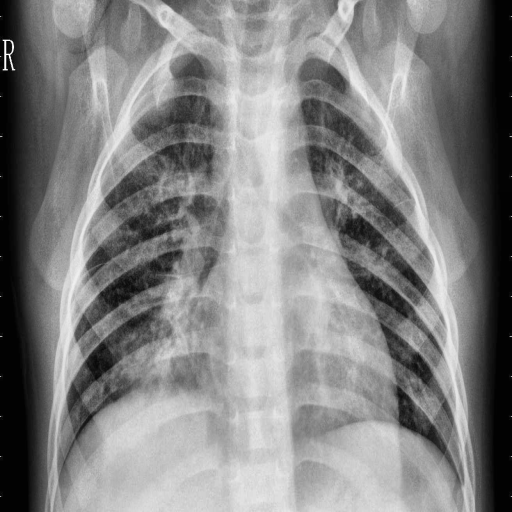
Finding: PNEUMONIA